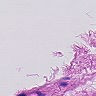
Metastatic tissue present: no